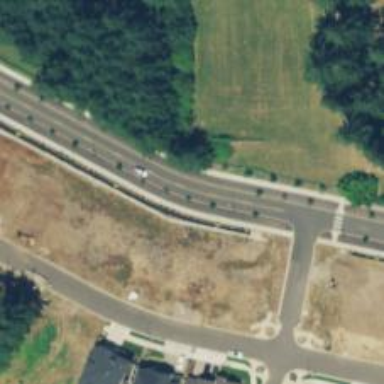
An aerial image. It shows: Tertiary road with separate cycleway.